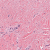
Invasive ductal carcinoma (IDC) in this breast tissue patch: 0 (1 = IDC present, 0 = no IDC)